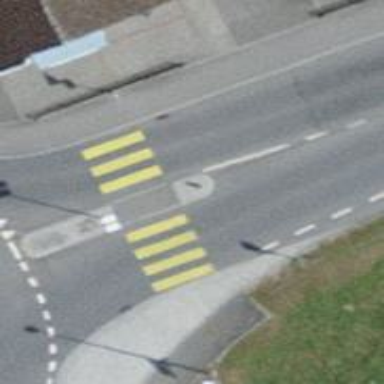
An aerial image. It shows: Uncontrolled zebra crossing with central island. The crossing is marked with zebra stripes.